Question: Hi my Jenkins instance is unable to connect to GIT repository although I googled a lot. Both Jenkins and GIT were installed on same CentOS server. This is the screenshot I got during pipeline set up:

I have done following:
1. Make sure .ssh directory of GIT is of mode 700;
2. Make sure .ssh/authorized_keys of GIT is of mode 600;
3. Added Jenkins public key to .ssh/authorized_keys of GIT;
4. Log in as Jenkins and execute 'git ls-remote -h :test.git HEAD' on command line - it will prompt for git password;
5. Added git username/password to Jenkins under Credentials
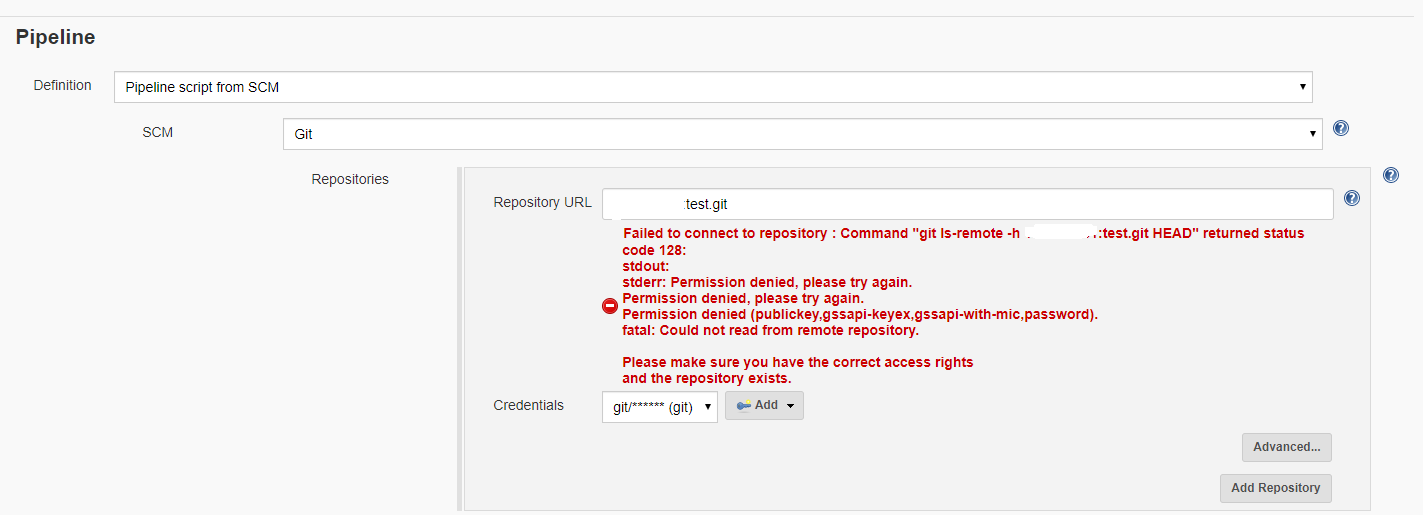
Answer: Jenkins will not use the SSH Keys located on the master or slave that runs the job. So your setup with placing the keys in '~/.ssh' and having a username/password credential set up on on the master will not work.
Instead you should create a set of credentials using the <URL>, where you can also specify the passphrase for the private key. The jobs then need to use this credential to connect to the repository.